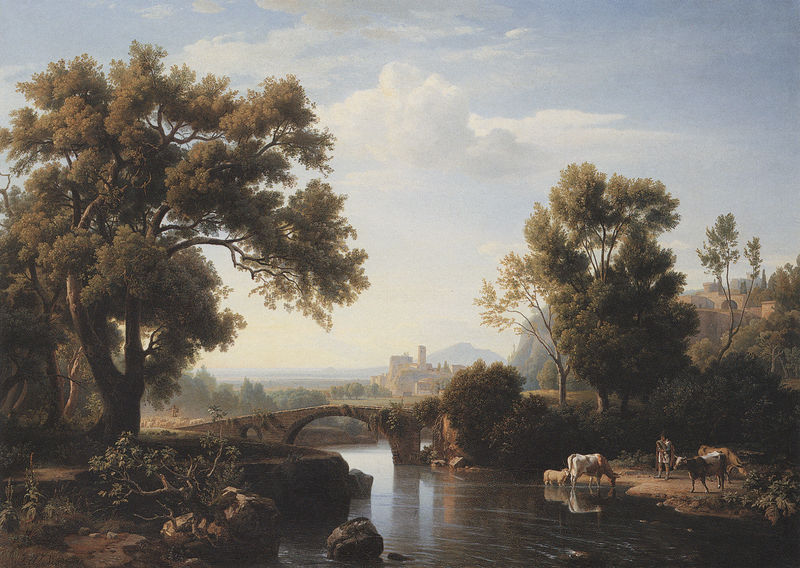
Titel: Italienische Flußlandschaft mit Hirten
Künstler: Johann Wilhelm Schirmer
Standort: Wuppertal
Institution: Stiftung Sammlung Volmer
Schlagwörter: baum, berg, blau, blätter, dunkel, felsen, gemälde, himmel, laub, mann, umhang, wasser, weiß, wolken, bäume, fluss, grün, landschaft, ocker, stadt, ufer, äste, braun, hell, holz, pfeiler, schwarz, ölbild, ausblick, blick, gebäude, gras, tiere, weg, wiese, trinken, barock, mensch, stein, steine, öl, ast, bach, ferne, horizont, häuser, hügel, kühe, natur, spiegelung, stamm, strauch, weide, weite, zweige, brücke, büsche, gewässer, kirche, sonne, sträucher, land, gewand, gold, person, wald, pferd, pferde, turm, klar, sommer, wellen, bogen, italien, ort, mittag, berge, fels, gebirge, dorf, dunst, tag, herde, kuh, rind, idylle, bogenbrücke, böschung, romantik, strömung, ölgemälde, sein, abendstimmung, bauer, ruine, rinder, schaf, burg, weiden, bayern, gestade, idyll, festung, niederländisch, bachlauf, poussin, tränke, eiche, claude, aquädukt, fleckvieh, tränken, hirte, schaft, süddeutschland, trunken, toskana, pastorale, lorrain, hirt, sennerin, fluss landschaft, tadtansicht